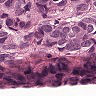
Metastatic tissue present: yes